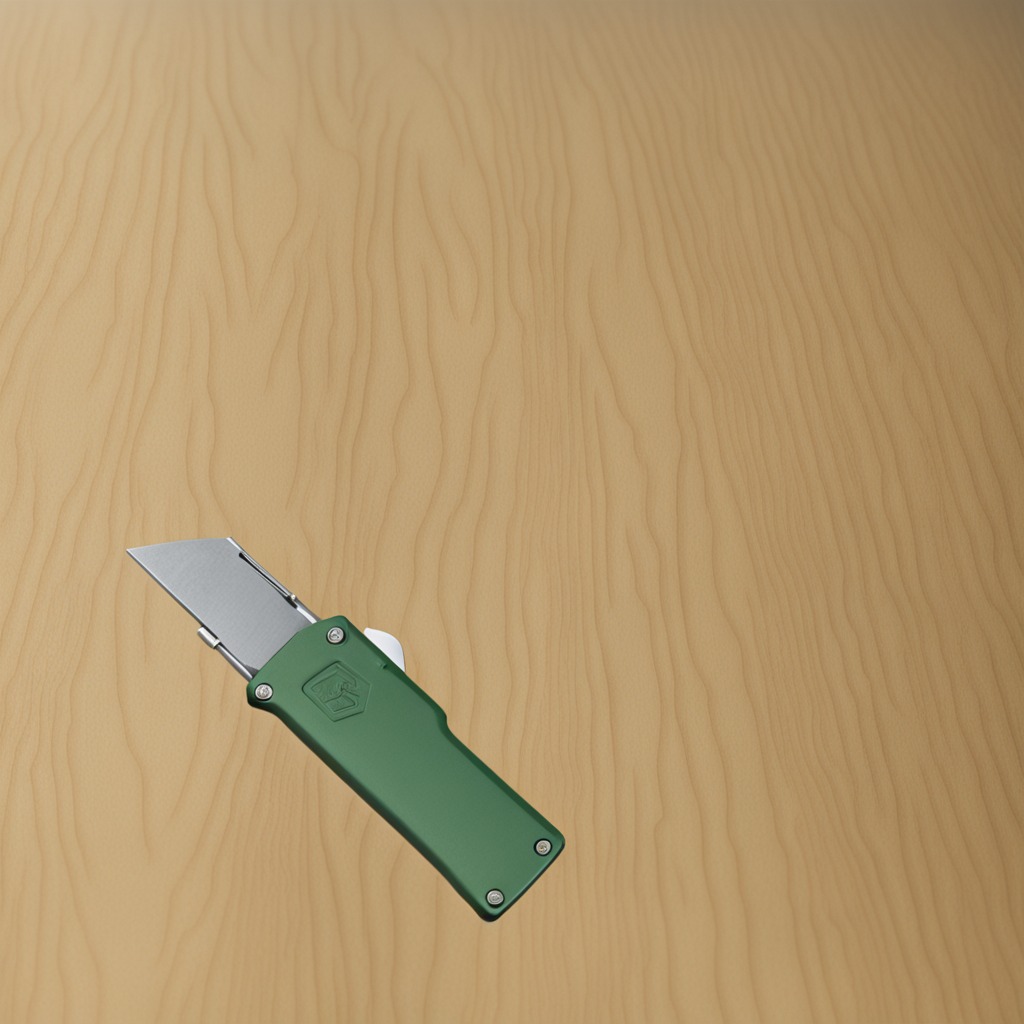
A utility knife lying on a plywood surface in a paint workshop lit by afternoon window light